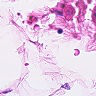
Metastatic tissue present: no